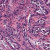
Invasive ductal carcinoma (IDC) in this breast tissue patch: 1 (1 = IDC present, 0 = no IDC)